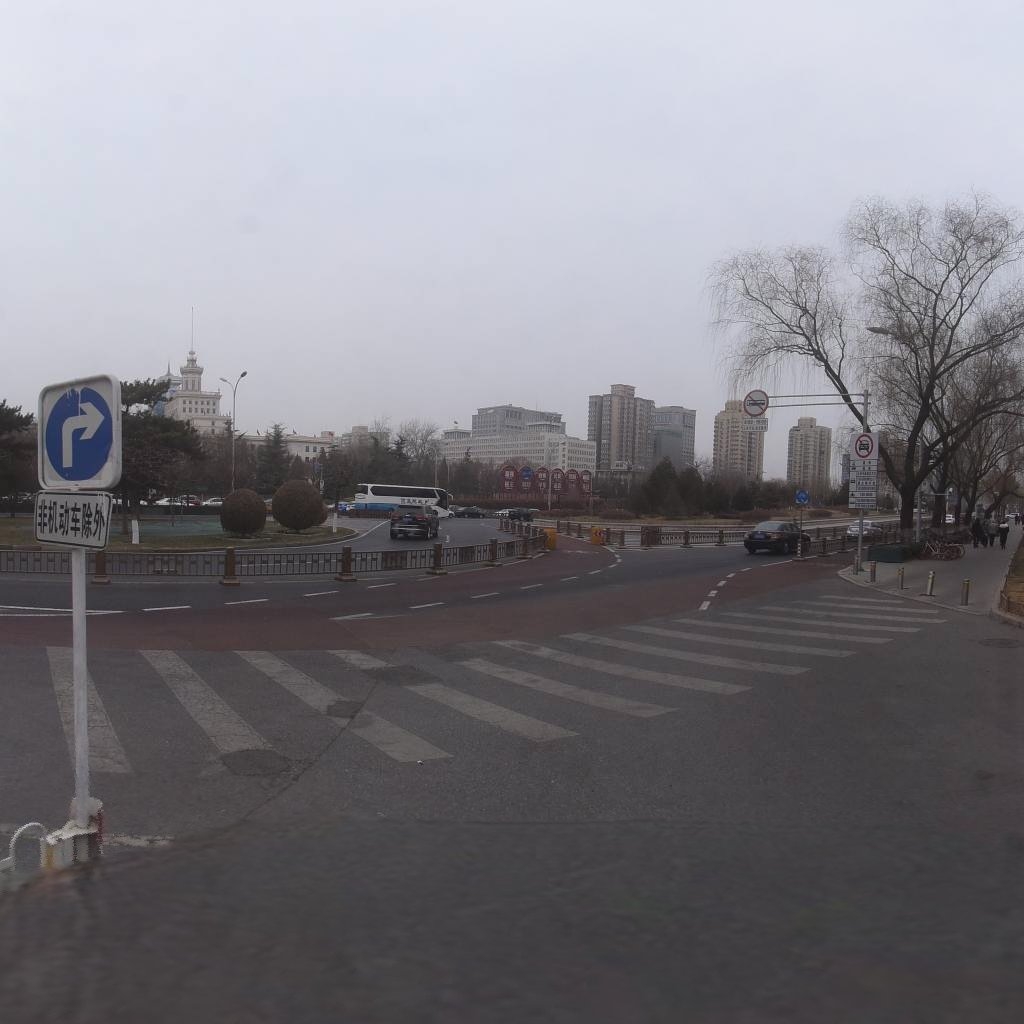
Region: Xicheng
Road damage annotations: longitudinal crack, manhole cover